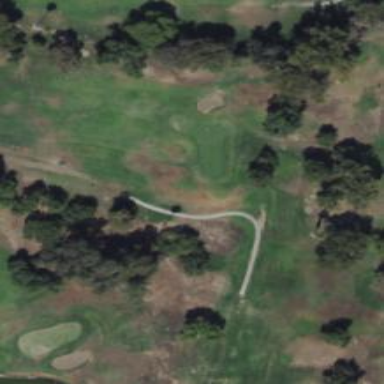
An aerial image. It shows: Path for both roads and golfers.